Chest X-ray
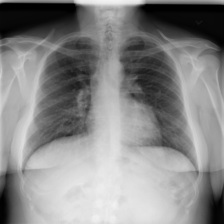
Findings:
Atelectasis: negative
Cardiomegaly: negative
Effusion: negative
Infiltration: negative
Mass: negative
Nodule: negative
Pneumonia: negative
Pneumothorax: negative
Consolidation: negative
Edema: negative
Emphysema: negative
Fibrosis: negative
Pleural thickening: negative
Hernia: negative